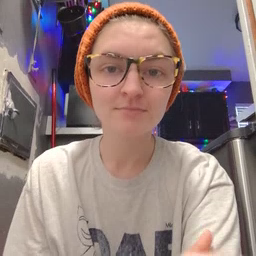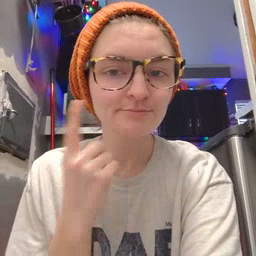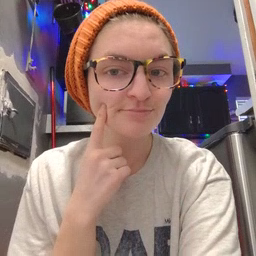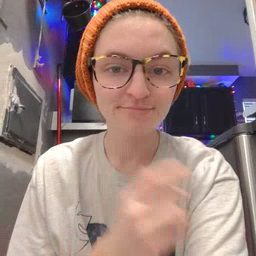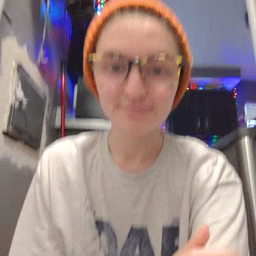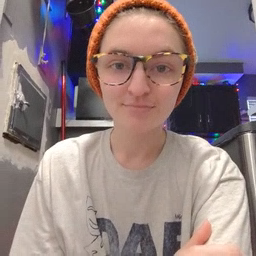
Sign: cheek